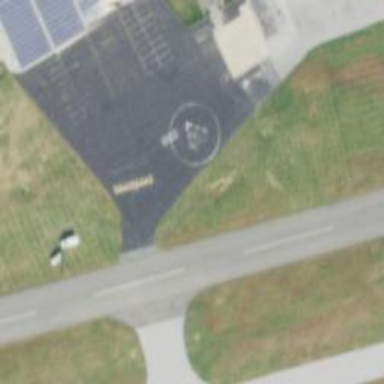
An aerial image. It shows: Image showing helipad at airport.